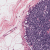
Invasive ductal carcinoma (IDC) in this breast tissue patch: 0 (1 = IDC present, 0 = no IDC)